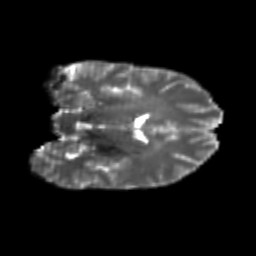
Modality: T2w
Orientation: coronal
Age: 24
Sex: male
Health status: healthy
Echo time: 0.074 s